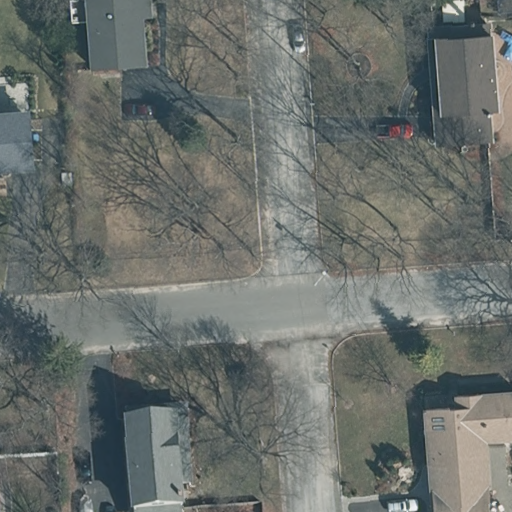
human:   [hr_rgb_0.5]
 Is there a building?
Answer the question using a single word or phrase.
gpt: yes

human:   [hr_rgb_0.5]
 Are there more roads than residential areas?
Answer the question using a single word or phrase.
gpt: yes

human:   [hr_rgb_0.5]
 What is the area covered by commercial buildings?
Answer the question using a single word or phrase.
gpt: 0m2

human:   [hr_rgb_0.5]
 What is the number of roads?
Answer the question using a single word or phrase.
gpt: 2

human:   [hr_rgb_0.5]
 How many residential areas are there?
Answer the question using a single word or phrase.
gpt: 1

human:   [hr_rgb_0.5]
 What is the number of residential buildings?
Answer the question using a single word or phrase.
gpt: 5

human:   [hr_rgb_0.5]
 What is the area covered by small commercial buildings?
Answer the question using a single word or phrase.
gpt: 0m2

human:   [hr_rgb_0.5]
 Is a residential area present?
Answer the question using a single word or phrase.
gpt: yes

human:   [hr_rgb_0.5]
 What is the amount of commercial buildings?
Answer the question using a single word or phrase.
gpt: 0

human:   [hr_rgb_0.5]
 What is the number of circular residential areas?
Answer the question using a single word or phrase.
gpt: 0

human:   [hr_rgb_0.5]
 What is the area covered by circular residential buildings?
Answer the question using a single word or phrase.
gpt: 0m2

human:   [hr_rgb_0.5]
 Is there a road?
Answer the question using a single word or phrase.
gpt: yes

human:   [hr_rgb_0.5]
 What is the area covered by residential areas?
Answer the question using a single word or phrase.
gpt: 10639m2

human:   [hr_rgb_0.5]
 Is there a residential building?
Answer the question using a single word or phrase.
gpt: yes

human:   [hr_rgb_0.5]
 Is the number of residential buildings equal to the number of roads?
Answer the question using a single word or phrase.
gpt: no

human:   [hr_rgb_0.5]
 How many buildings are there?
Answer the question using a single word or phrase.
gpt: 5

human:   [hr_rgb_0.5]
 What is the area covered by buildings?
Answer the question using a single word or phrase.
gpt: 666m2

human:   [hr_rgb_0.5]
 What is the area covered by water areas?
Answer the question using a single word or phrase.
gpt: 0m2

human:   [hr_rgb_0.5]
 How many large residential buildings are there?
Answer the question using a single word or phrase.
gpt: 0

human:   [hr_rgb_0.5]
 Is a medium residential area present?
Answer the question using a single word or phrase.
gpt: no

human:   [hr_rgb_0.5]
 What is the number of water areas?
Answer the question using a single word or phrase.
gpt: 0

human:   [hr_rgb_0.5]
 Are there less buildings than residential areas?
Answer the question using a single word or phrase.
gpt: no

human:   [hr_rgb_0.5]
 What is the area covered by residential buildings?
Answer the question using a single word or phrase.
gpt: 666m2

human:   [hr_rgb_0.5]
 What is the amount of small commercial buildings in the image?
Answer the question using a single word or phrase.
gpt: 0

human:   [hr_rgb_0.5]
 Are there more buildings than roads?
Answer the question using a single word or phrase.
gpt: yes

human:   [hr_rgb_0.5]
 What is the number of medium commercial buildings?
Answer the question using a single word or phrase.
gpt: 0

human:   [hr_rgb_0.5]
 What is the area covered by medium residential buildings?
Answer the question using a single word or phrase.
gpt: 591m2

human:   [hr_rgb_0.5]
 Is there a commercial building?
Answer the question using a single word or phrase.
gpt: no

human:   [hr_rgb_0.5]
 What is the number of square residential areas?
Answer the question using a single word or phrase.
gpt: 0

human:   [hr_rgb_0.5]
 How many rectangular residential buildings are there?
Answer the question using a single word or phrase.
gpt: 4

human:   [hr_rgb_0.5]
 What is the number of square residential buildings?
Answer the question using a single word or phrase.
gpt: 0

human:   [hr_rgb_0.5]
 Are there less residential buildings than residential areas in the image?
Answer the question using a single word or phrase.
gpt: no

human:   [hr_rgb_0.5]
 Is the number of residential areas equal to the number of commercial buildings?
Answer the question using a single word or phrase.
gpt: no

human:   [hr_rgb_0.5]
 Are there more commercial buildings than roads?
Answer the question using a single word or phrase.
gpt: no

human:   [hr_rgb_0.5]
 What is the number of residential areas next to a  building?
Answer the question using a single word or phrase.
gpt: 1

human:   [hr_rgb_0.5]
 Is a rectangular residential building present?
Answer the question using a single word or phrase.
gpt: yes

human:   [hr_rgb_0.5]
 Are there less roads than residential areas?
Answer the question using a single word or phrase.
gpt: no

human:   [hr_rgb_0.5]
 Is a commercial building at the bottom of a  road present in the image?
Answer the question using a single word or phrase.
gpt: no

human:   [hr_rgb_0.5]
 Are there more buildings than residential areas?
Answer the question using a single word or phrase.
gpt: yes

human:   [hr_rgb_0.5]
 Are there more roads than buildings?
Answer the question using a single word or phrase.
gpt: no

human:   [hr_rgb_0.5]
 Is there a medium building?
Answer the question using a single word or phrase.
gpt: yes

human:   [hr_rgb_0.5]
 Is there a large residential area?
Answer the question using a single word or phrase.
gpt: yes

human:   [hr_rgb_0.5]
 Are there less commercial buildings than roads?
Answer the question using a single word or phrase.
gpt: yes

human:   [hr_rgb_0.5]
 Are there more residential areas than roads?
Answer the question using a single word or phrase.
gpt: no

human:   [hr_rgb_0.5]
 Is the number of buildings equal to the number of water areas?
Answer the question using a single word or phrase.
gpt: no

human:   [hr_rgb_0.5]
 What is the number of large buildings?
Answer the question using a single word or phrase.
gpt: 0

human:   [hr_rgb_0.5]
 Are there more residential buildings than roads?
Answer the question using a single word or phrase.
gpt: yes

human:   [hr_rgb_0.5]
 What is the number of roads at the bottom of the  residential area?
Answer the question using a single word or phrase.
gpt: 2

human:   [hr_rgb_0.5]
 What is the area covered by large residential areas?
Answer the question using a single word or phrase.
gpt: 10639m2

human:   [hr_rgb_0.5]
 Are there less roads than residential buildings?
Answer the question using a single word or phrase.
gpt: yes

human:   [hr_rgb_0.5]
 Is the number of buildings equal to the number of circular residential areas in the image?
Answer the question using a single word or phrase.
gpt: no

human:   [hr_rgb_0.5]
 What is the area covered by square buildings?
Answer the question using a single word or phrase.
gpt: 0m2

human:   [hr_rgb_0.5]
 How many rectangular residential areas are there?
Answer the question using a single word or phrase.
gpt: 1

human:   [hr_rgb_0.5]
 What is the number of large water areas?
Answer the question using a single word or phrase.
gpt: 0

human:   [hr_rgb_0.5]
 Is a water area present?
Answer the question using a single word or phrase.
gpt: no

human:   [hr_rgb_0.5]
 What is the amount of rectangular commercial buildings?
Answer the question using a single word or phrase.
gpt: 0

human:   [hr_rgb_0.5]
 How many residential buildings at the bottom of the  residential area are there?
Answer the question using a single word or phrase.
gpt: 5

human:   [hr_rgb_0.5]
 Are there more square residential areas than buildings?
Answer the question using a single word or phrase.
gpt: no

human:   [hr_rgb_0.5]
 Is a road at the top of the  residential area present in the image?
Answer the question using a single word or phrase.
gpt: no

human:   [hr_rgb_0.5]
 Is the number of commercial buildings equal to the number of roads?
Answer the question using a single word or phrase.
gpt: no

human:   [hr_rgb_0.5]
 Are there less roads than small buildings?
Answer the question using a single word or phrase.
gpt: no

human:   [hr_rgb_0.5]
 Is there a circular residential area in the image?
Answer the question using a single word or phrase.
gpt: no

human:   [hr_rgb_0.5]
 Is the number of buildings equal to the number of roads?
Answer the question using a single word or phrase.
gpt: no

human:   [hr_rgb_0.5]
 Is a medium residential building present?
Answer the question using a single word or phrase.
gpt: yes